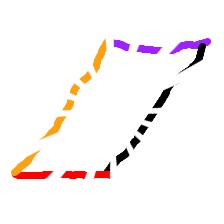
Shape: parallelogram